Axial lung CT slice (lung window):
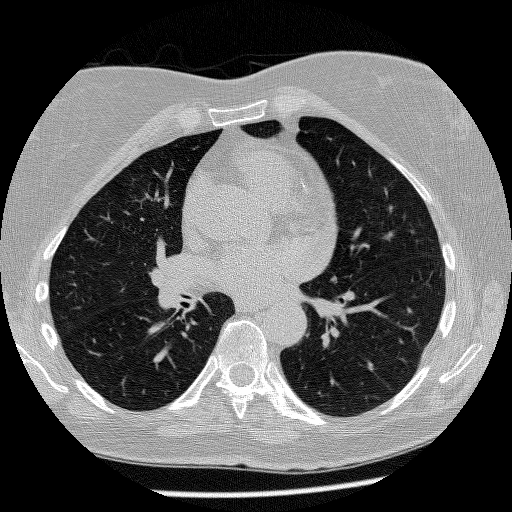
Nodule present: no